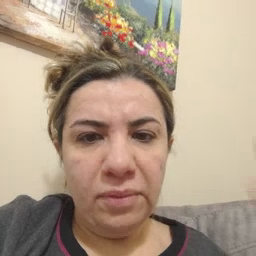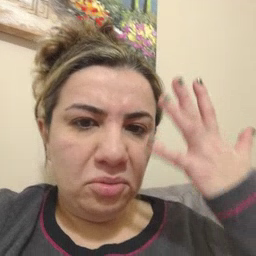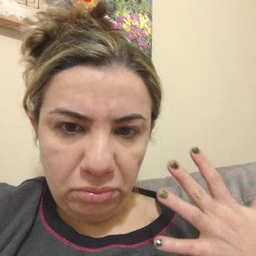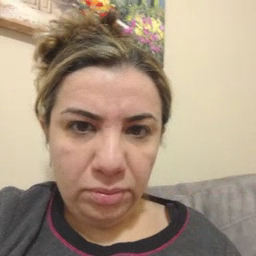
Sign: sad